Question: How to add running total in crystal reports having multiple columns?
e.g I have created a report with Multiple Columns layout(Down then across). Apart from the first column no column shown in the report so how should i suppose to add running totals of those fields that are not displayed in the designer.
Kindly view the designer image

Thanks
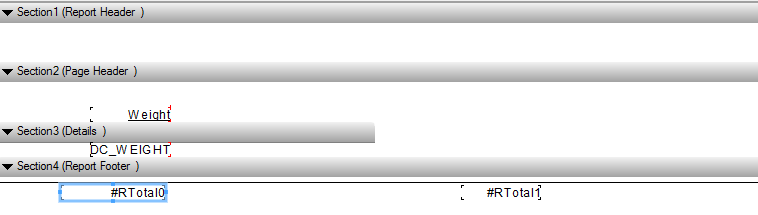
Answer: The solution is similar to your previous question.
You can download my sample <URL>
In page header create and add a formula:
'''
whileprintingrecords;
global numbervar col1 := 0;
global numbervar col2 := 0;
'''
In the detail section create and add a formula:
'''
whileprintingrecords;
global numbervar col1;
global numbervar col2;
if recordnumber mod 2 = 1 then col1 := col1 + {value_field} else col2 := col2 + {value_field};
'''
In the page footer create and add two fomulas:
'''
whileprintingrecords;
global numbervar col1;
'''
And:
'''
whileprintingrecords;
global numbervar col1;
'''